Interaction volume radius: 10 \u00c5
Interaction volume height: 40 \u00c5
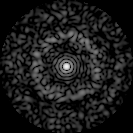
Disorder parameter: 0.8159